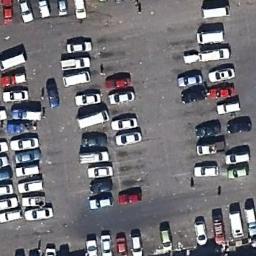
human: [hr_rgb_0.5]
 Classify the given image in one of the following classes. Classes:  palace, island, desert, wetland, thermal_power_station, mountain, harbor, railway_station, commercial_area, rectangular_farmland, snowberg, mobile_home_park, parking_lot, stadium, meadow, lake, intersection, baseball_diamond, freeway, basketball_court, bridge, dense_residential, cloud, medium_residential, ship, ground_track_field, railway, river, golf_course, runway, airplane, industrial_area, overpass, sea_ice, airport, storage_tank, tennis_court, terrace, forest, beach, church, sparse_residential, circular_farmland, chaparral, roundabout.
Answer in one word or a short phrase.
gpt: parking_lot